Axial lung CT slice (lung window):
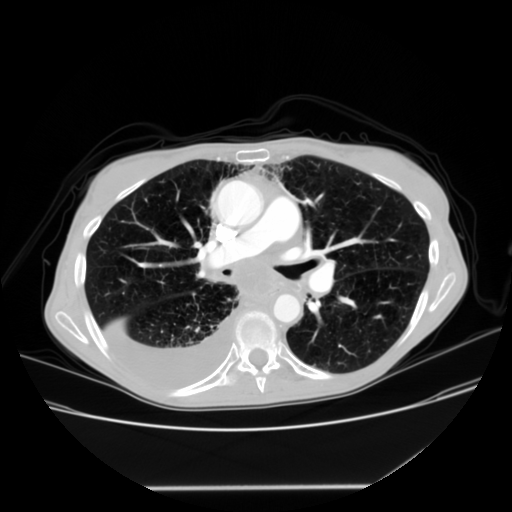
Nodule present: no